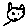
Label: cat